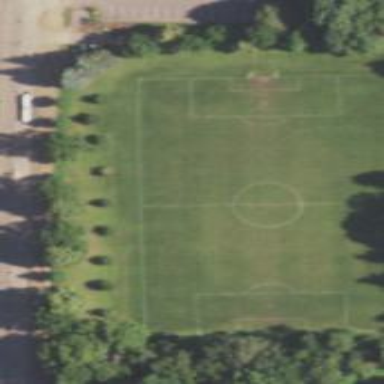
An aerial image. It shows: Soccer pitch designated for leisure and sports activities.